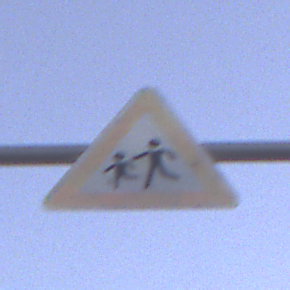
Verkehrszeichen: KinderRechts
Umgebung: Outdoor, Nature
Tageszeit: Dusk
Wetter: Clear
Licht: Natural
Jahreszeit: NotSpecified
Kontrast: LowContrast